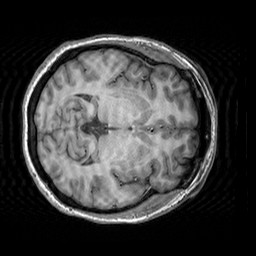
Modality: T1w
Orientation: axial
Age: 32
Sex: female
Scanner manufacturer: siemens
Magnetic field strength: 3 T
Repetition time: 2.3 s
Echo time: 0.00303 s